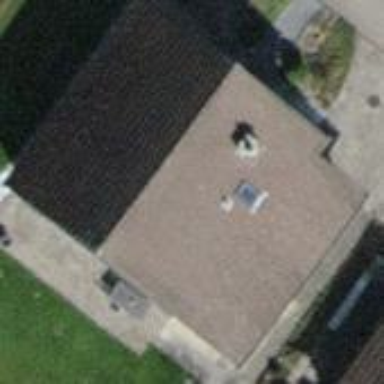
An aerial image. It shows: Building with tiled roof.